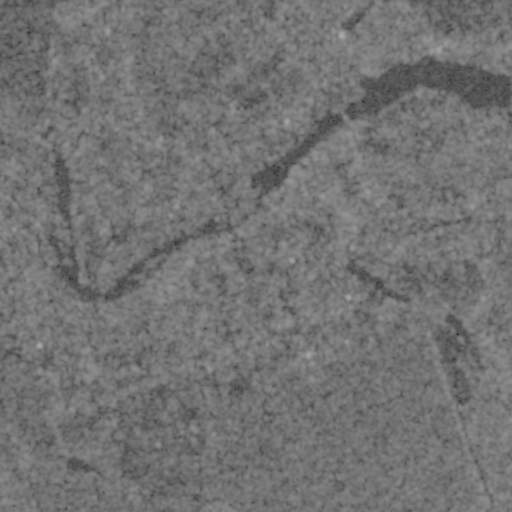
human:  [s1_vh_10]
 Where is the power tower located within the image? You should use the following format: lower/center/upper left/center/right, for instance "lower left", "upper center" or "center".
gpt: The power tower is located in the upper left of the image.
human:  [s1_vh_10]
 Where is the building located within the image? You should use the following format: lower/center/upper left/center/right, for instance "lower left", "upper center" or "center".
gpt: There is no building in the image.

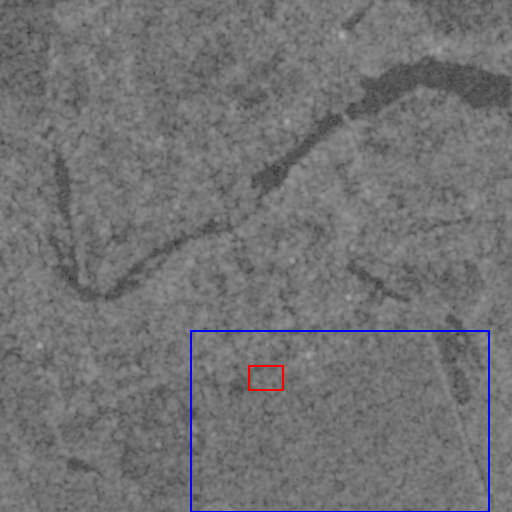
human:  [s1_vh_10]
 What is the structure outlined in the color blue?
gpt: The structure outlined in blue is a crop field.
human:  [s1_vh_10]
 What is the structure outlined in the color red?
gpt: The structure outlined in red is a park.
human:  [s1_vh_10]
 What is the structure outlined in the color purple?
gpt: There is no purple outline.